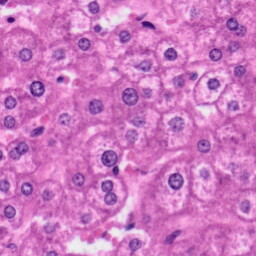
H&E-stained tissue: Liver